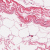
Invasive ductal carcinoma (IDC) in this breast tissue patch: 0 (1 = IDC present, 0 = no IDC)